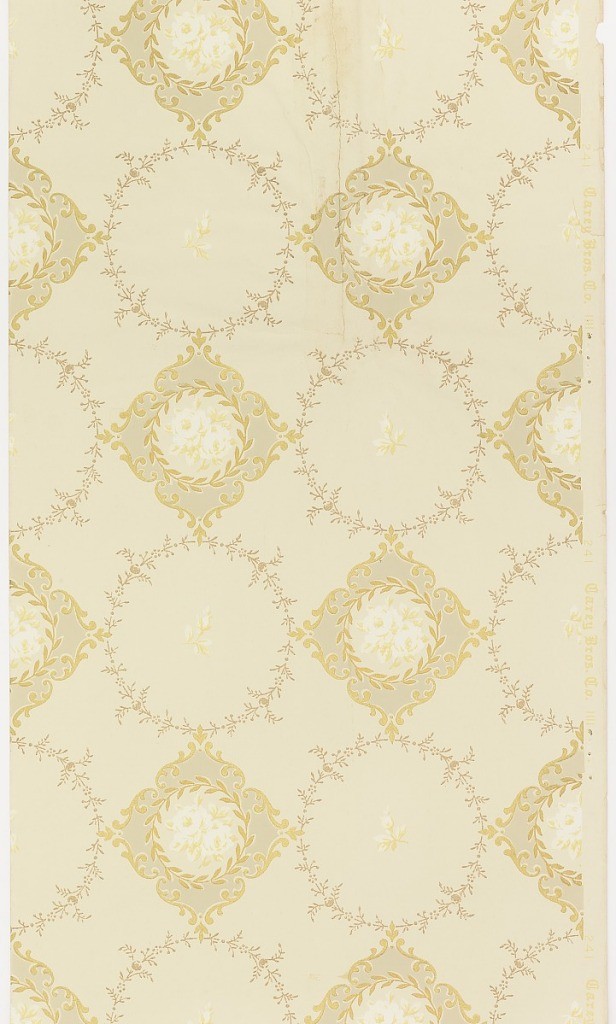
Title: Ceiling paper
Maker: Carey Bros. W.P. Mfg. Co., Philadelphia, Pennsylvania, founded 1882
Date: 1905–1915
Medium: Machine-printed paper, liquid mica
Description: Alternating circles and squares. Each is made up of vining foliage and contains a floral sprig in the center. Each is outlined in metallic gold.